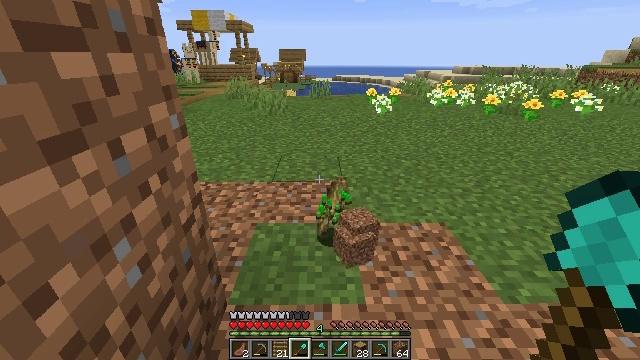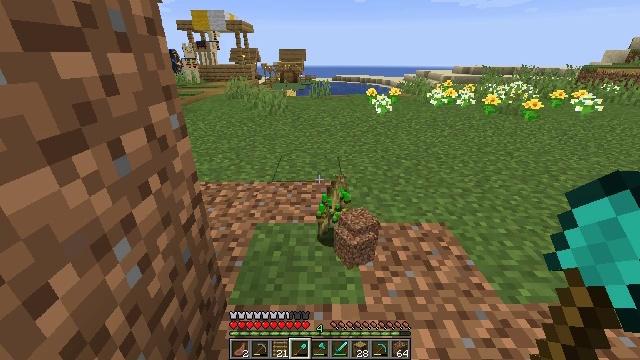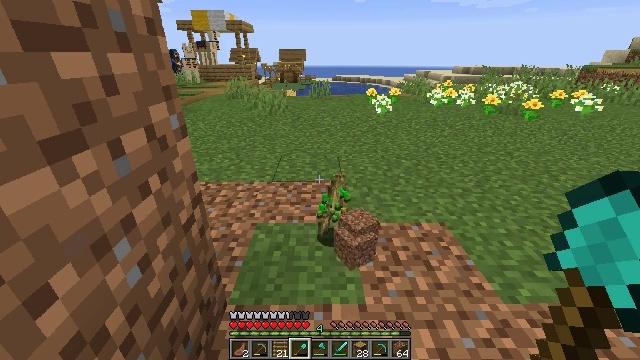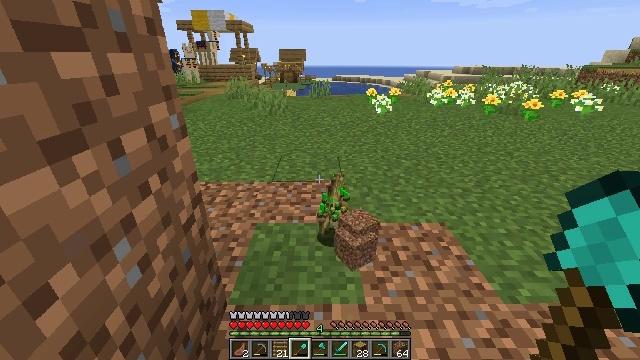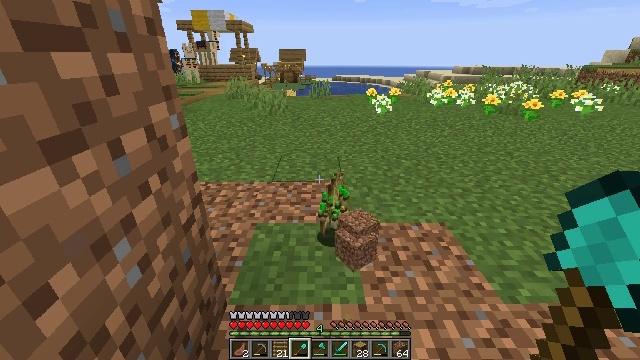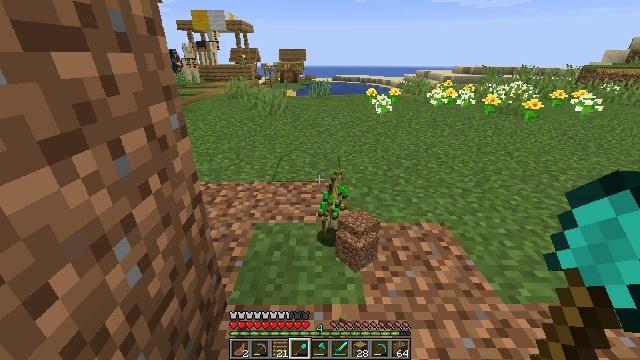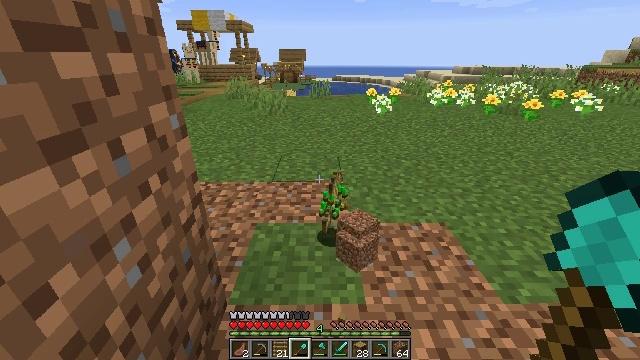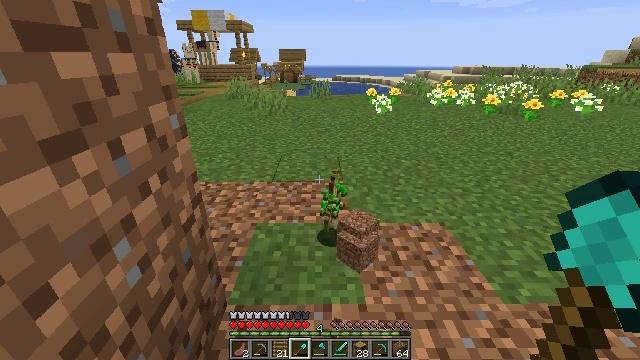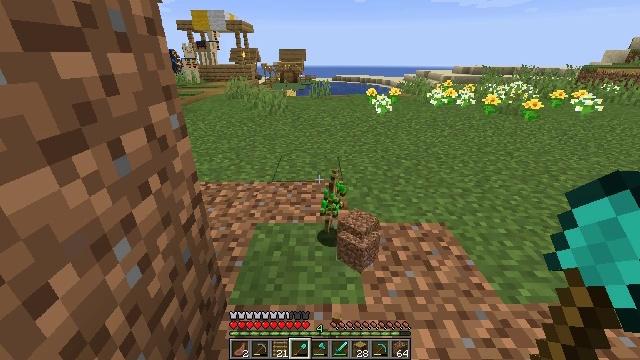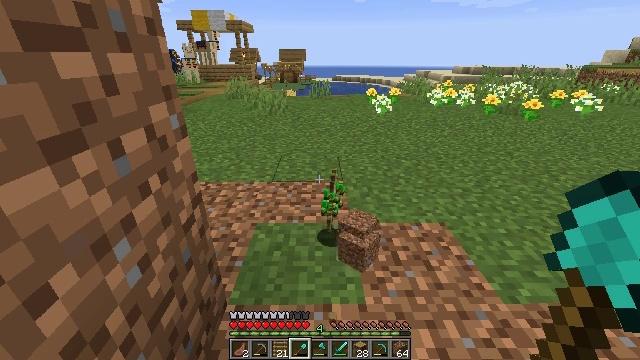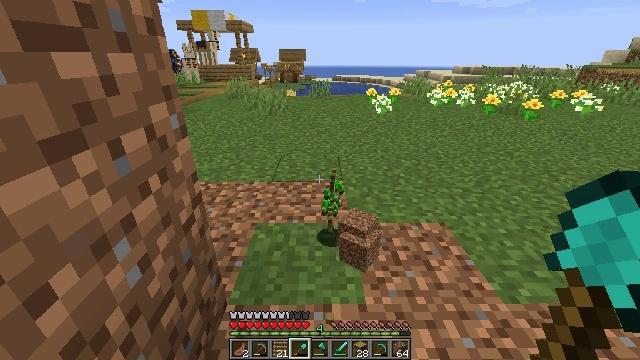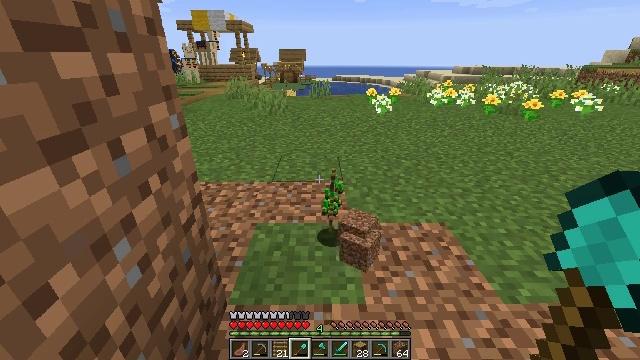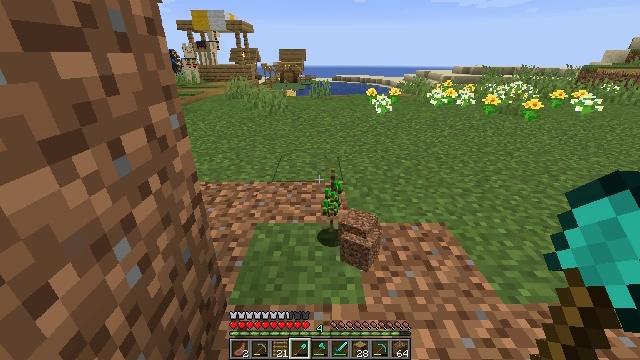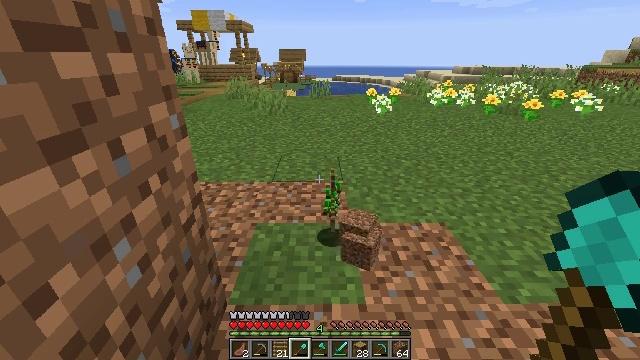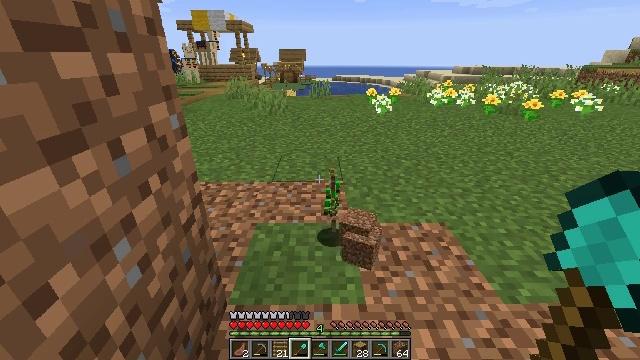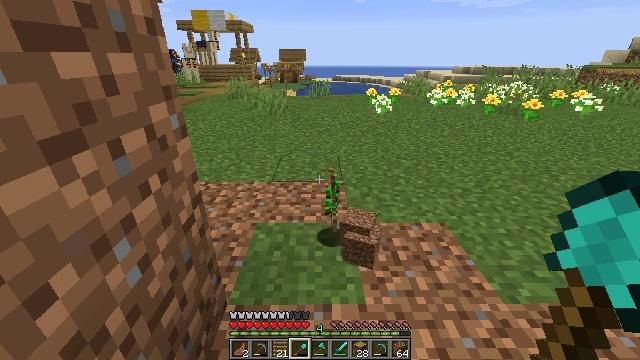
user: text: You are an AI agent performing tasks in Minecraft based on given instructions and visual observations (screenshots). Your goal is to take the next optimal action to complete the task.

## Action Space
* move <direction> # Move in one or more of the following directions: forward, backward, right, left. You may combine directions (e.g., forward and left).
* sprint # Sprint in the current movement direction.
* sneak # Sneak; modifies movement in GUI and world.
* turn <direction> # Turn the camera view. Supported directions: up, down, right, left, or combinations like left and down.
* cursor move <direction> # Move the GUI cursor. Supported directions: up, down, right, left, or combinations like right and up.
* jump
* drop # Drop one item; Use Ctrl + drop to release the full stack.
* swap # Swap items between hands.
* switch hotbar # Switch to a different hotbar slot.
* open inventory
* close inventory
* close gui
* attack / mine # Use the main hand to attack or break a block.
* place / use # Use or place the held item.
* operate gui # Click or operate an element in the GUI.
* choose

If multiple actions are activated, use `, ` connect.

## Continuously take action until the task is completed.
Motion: motion action
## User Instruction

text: Break the farmland to revert it to dirt.
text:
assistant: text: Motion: no_op
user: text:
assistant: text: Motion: no_op
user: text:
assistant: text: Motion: no_op
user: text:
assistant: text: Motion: no_op
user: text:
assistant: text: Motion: no_op
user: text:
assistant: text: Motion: no_op
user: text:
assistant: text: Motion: no_op
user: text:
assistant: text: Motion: no_op
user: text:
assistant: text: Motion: no_op
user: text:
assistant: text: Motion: no_op
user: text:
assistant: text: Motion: no_op
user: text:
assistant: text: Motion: no_op
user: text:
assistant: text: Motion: no_op
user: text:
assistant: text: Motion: no_op
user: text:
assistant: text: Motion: no_op
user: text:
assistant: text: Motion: no_op
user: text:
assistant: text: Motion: no_op
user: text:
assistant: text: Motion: no_op
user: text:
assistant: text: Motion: no_op
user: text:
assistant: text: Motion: no_op
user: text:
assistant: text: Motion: no_op
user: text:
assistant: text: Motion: no_op
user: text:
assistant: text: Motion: turn left and up
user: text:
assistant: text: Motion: turn left and up
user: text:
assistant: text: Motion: turn left and up
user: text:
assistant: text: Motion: turn left and up
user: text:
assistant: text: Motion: turn left and up
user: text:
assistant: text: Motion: turn left and up
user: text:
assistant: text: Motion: attack / mine
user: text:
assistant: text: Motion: attack / mine